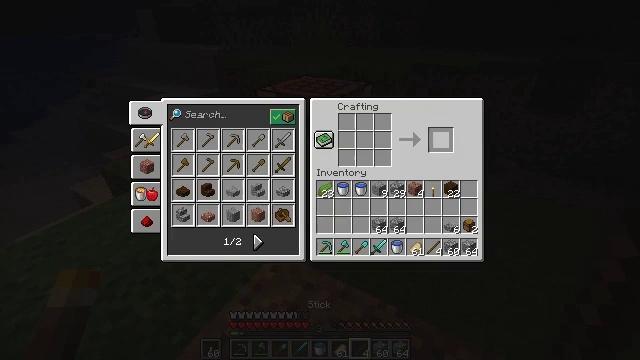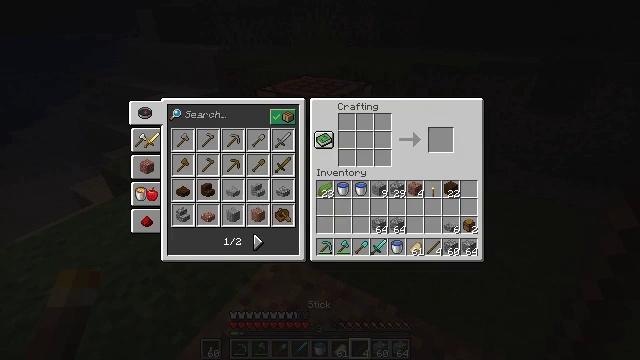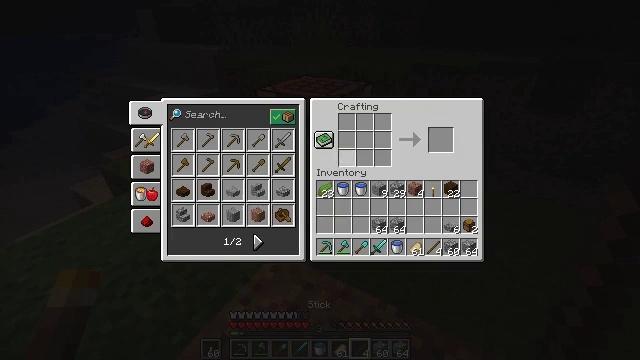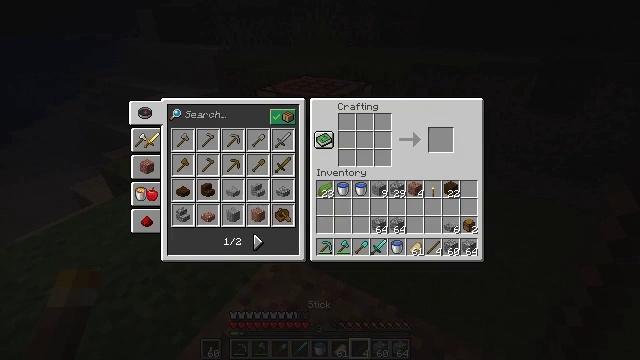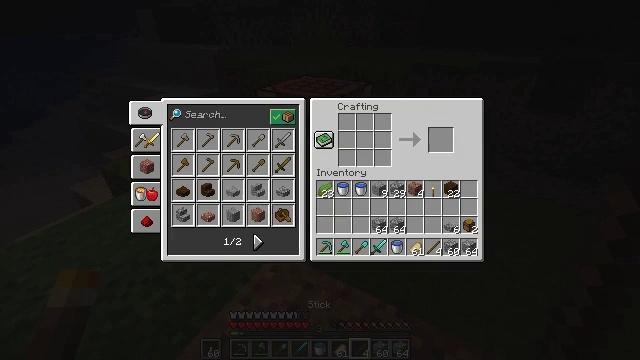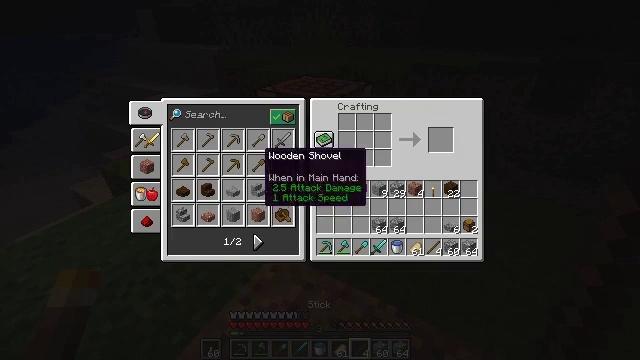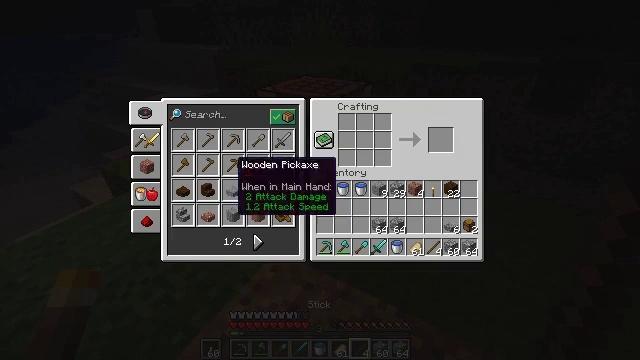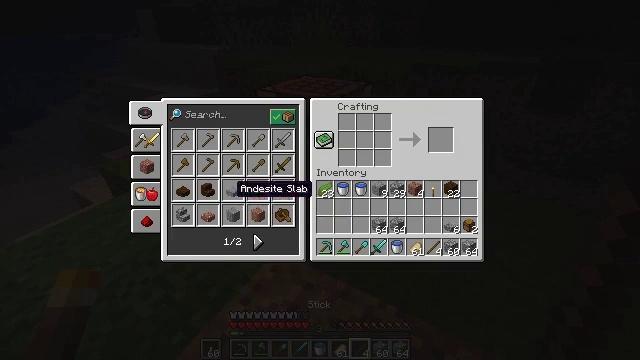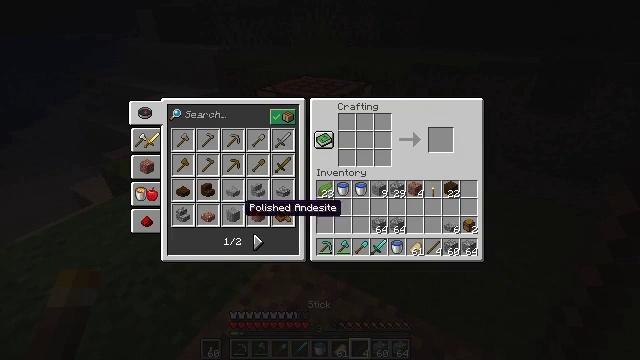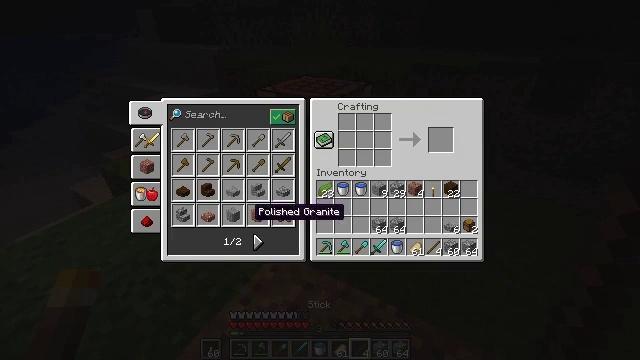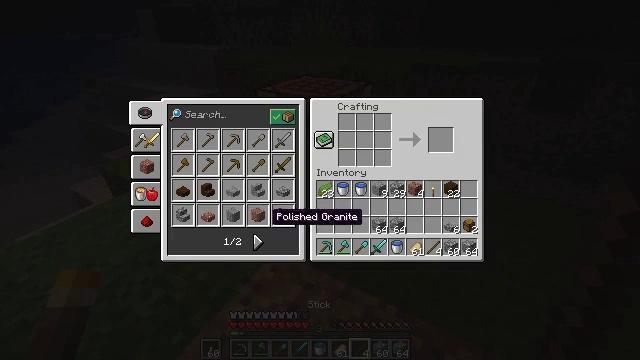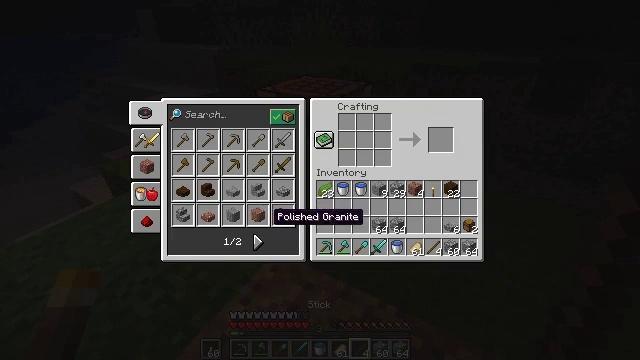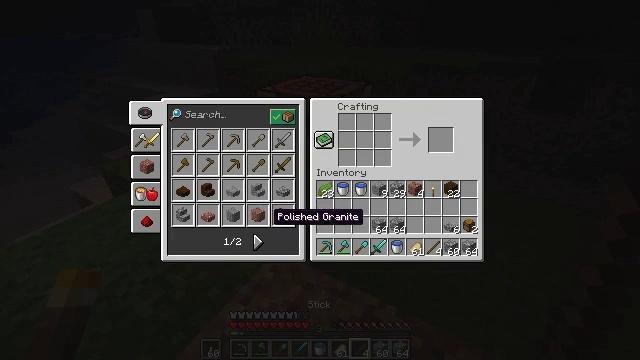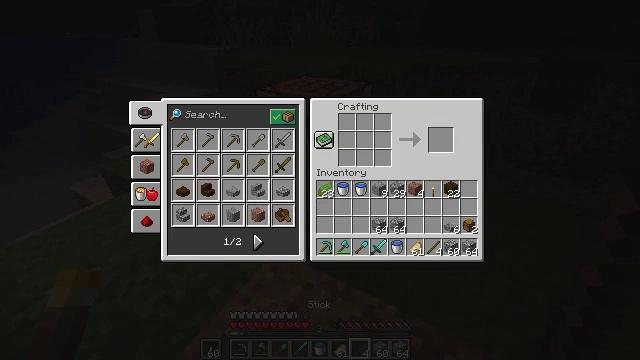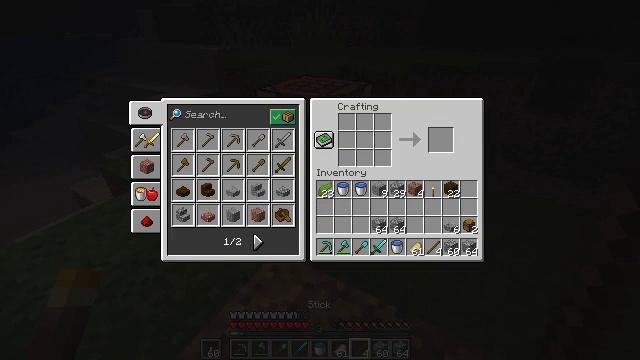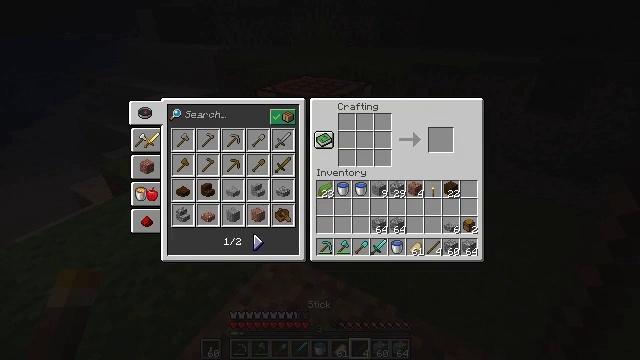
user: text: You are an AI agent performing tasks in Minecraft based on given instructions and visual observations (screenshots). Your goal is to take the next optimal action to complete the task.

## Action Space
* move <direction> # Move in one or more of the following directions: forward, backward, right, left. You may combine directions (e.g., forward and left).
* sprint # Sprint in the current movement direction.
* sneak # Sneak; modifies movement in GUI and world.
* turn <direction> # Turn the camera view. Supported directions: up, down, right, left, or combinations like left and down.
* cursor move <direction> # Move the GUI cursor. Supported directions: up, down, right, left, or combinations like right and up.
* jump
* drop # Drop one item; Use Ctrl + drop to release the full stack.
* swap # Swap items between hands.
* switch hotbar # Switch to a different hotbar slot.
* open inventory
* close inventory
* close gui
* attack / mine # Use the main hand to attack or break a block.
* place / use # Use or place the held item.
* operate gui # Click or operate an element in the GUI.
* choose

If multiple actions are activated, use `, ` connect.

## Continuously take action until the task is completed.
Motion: motion action
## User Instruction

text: Create a dark oak sign with dark oak planks.
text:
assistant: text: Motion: cursor move left, open gui
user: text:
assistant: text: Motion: cursor move left and down
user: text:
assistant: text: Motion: cursor move left
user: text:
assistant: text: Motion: cursor move left
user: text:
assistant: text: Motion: cursor move left
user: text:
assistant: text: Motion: cursor move left and down
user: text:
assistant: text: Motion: cursor move down
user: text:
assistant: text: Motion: cursor move right and down
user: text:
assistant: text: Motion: cursor move right
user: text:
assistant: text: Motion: cursor move right
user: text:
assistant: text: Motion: no_op
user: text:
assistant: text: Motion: no_op
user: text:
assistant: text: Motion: no_op
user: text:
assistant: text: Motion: no_op
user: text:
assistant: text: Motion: no_op
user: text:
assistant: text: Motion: no_op
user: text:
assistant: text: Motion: no_op
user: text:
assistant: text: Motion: operate gui
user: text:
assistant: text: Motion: operate gui
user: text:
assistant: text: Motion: no_op
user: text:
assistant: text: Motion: no_op
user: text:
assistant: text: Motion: no_op
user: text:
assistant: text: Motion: no_op
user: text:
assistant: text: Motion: no_op
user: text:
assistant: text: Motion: no_op
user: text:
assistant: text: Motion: cursor move left and up
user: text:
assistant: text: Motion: cursor move left
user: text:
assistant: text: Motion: cursor move left and up
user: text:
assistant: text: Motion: cursor move left and up
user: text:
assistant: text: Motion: cursor move left and up